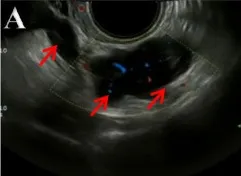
(A-C) Ultrasonography imaging. Multiple solid masses in the subcutaneously muscular layer, with size of 2.8 x 2.8 x 1.8 cm in bigger mass. Color Doppler flow imaging (CDFI) showed a strip-like blood flow signal.
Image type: radiology (ultrasound)